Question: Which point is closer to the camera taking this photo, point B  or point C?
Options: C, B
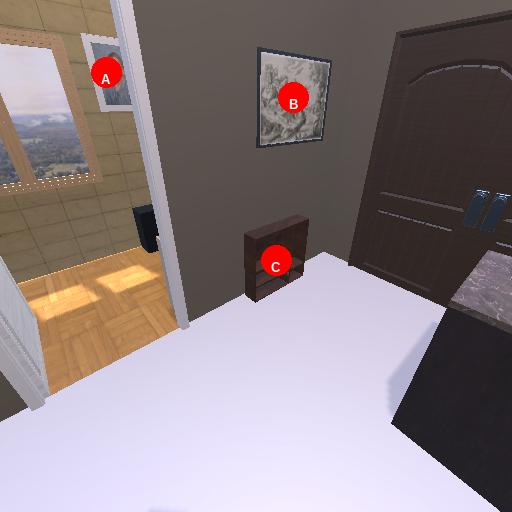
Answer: C